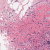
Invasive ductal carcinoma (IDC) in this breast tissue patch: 1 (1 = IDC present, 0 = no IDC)